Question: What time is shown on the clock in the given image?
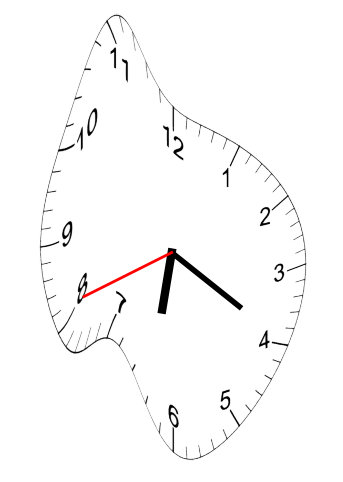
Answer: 06:19:41